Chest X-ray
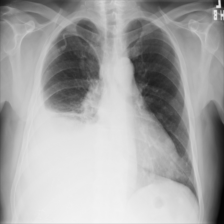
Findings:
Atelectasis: negative
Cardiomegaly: negative
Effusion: positive
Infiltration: negative
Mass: negative
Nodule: negative
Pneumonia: negative
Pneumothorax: negative
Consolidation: negative
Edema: negative
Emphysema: negative
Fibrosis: negative
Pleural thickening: negative
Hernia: negative